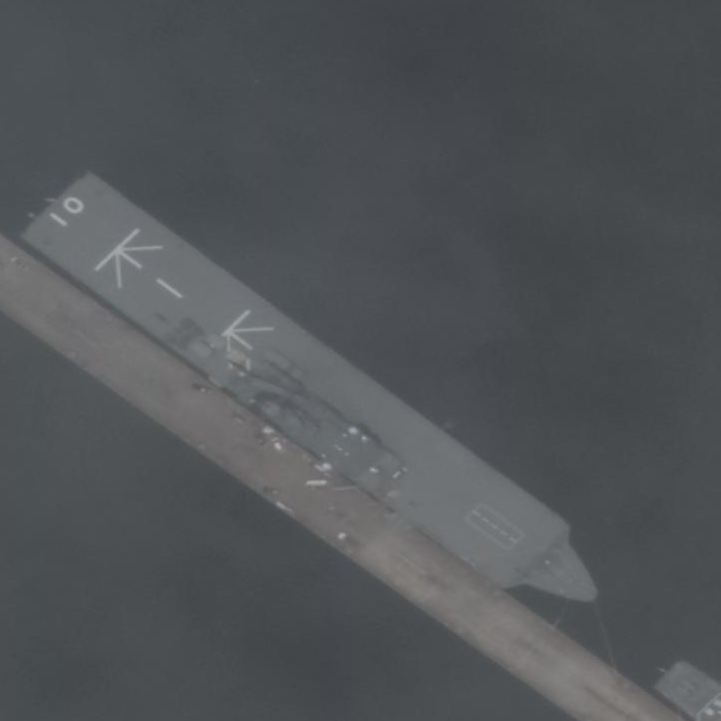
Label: Osumi-class_landing_ship